Field crop: maize
Growth stage: 2
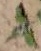
Species: atriplex